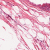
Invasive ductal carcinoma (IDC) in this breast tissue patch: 0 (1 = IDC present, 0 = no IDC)